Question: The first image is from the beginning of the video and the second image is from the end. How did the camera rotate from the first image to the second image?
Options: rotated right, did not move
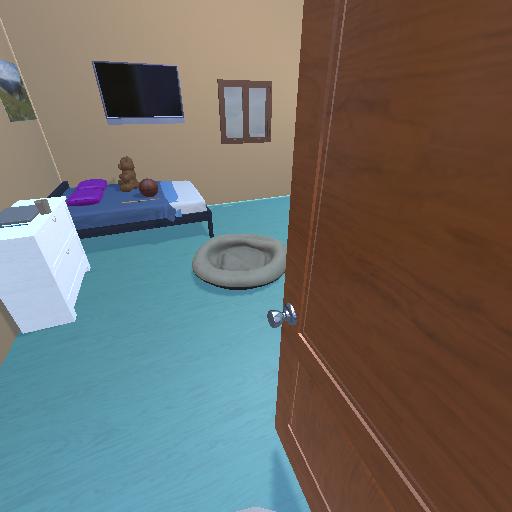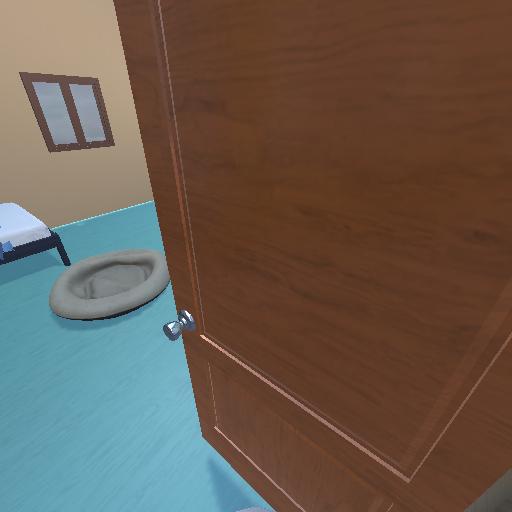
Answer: rotated right